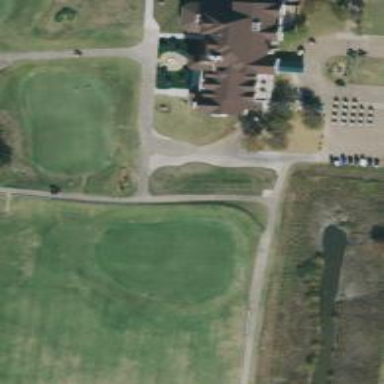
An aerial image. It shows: Path used for both walking and golf.